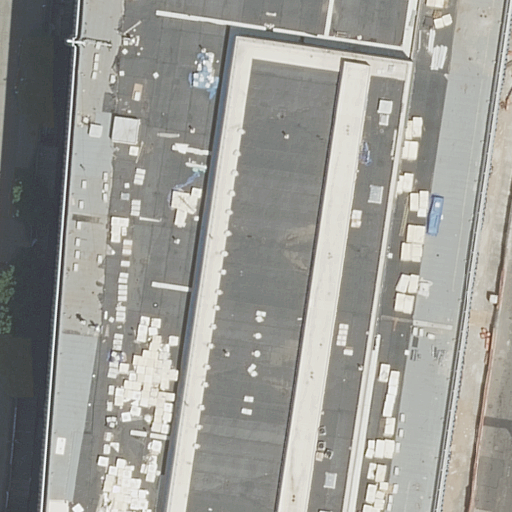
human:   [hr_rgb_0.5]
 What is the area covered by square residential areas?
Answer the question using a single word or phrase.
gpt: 0m2

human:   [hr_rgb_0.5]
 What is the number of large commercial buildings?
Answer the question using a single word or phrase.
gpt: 0

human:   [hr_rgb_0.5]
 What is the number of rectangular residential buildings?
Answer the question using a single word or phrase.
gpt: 1

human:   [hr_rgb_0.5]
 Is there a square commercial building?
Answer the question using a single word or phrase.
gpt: no

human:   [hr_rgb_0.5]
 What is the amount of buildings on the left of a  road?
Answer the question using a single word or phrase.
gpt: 0

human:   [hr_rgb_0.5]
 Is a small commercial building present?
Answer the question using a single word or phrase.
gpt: no

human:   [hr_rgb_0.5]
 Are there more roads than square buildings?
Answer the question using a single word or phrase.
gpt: yes

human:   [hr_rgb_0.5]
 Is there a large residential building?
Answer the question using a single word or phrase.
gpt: yes

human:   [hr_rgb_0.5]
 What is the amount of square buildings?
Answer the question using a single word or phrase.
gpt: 0

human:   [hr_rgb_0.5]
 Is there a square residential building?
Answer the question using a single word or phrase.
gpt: no

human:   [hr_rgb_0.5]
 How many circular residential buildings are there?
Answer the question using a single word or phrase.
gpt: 0

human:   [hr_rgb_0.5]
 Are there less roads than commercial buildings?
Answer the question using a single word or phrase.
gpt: no

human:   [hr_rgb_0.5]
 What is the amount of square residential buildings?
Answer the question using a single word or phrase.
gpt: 0

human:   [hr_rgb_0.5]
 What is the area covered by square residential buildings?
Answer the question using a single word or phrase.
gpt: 0m2

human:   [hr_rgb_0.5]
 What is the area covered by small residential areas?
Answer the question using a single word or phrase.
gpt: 0m2

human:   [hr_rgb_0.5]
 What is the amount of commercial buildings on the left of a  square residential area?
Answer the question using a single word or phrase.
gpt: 0

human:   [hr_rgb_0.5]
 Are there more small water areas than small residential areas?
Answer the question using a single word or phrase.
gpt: no

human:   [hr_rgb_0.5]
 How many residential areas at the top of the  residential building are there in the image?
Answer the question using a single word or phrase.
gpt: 0

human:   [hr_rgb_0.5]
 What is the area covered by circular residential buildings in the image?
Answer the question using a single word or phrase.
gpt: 0m2

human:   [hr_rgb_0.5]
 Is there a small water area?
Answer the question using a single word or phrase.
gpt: no

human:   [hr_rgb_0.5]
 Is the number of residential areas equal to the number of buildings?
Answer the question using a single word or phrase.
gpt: yes

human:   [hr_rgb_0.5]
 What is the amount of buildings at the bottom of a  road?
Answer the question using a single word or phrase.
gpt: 0

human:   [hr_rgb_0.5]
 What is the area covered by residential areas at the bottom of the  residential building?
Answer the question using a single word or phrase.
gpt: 10612m2

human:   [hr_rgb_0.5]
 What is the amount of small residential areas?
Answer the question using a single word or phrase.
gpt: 0

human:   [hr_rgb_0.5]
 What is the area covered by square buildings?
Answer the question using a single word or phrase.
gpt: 0m2

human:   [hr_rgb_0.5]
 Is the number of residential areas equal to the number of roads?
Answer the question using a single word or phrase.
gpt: no

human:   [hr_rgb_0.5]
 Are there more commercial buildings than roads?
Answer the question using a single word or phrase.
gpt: no

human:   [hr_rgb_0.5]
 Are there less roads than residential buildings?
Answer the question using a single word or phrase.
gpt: no

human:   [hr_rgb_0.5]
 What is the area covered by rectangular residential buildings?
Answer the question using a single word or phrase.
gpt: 1398m2

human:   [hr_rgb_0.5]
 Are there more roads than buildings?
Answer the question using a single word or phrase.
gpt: yes

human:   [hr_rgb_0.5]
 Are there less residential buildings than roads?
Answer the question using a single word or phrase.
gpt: yes

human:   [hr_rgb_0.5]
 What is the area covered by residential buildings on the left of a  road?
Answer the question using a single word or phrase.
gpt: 0m2

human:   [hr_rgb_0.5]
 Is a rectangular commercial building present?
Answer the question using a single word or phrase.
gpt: no

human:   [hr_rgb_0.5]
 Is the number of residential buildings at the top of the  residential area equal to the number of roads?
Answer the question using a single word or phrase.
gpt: no

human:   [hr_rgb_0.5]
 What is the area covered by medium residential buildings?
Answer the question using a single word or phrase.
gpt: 0m2

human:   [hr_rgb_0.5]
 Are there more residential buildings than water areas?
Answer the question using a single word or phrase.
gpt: yes